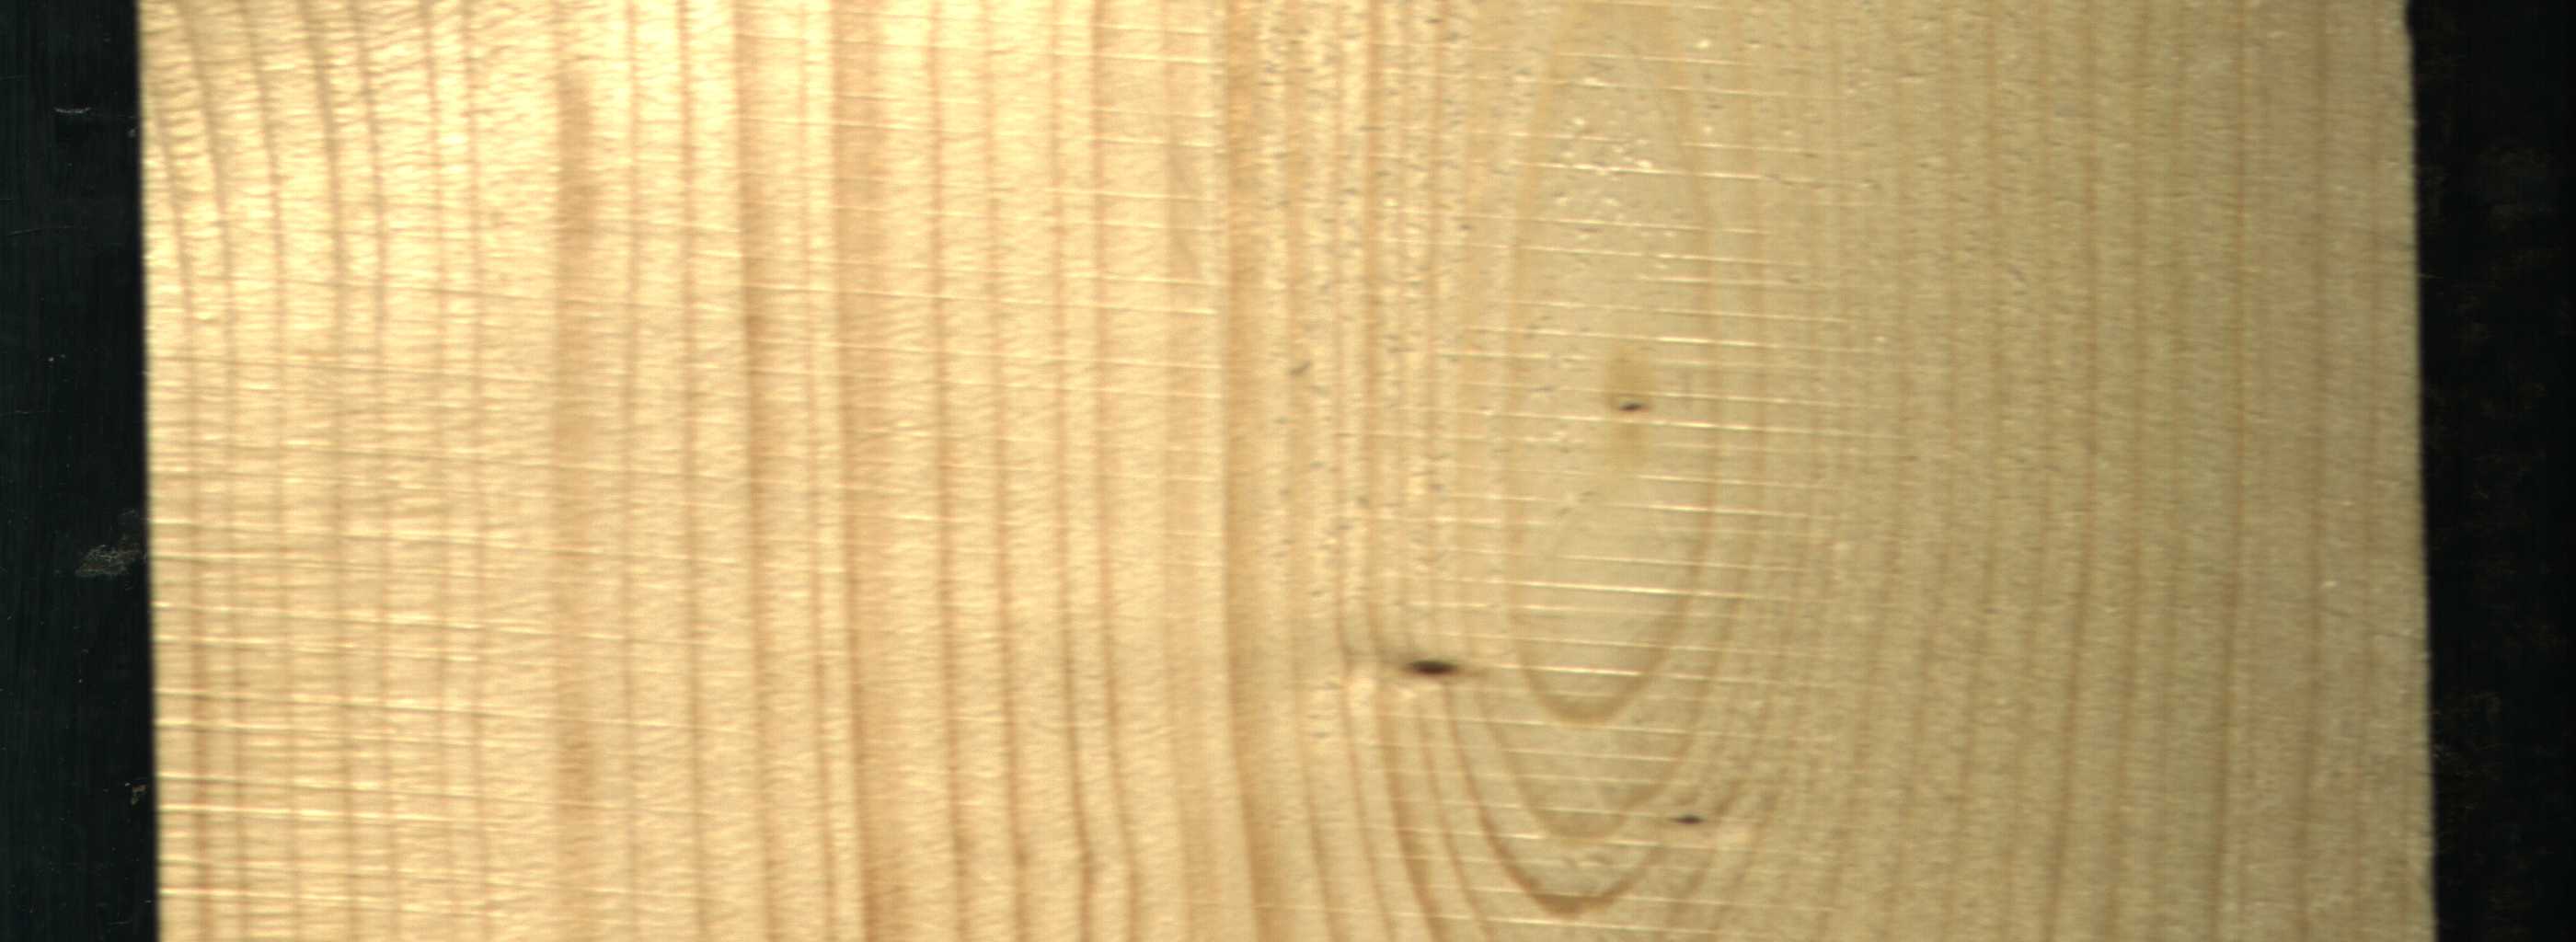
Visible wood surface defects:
Dead_Knot